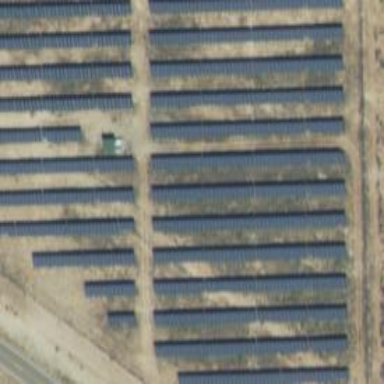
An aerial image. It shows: Solar power plant surrounded by fence.